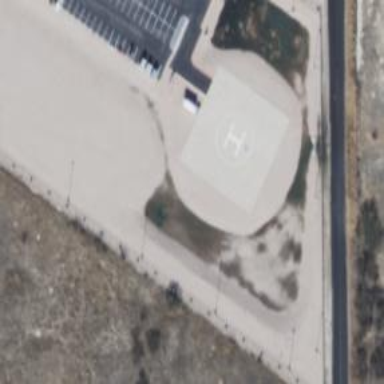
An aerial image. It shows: Image showing helipad at airport.